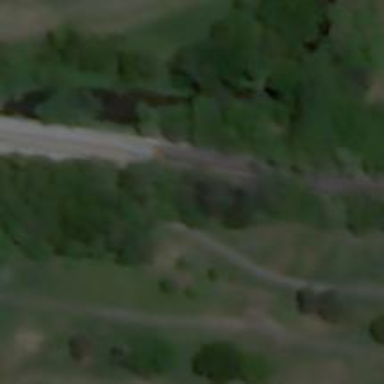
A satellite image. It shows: Tertiary road with bridge.